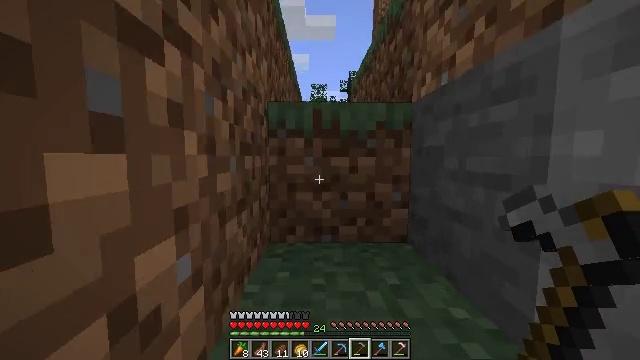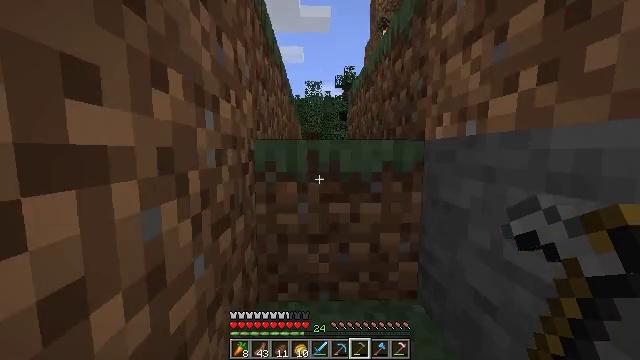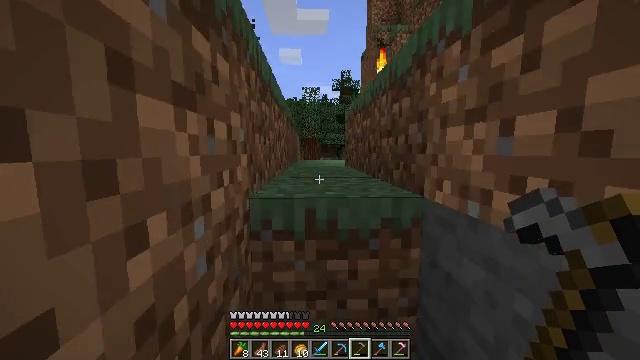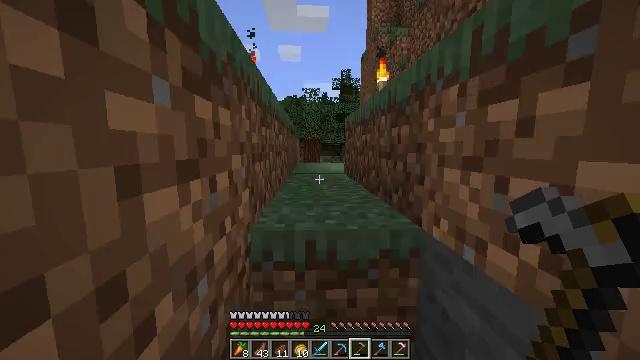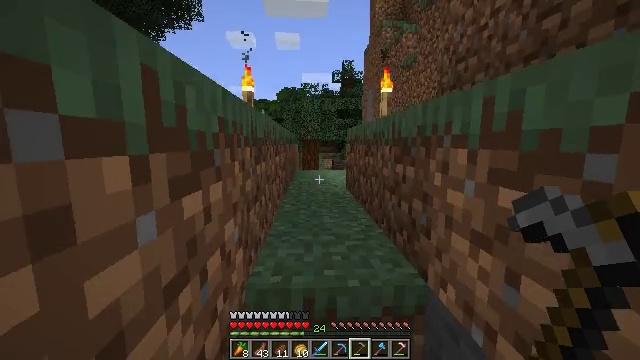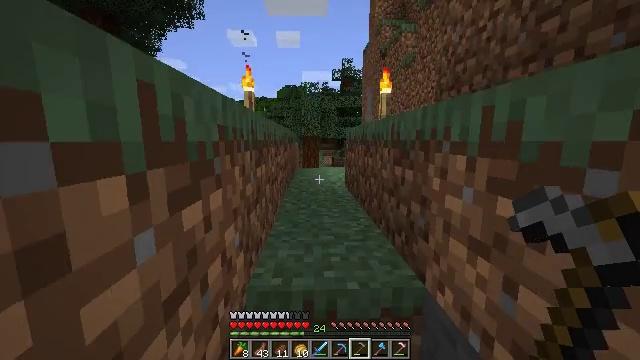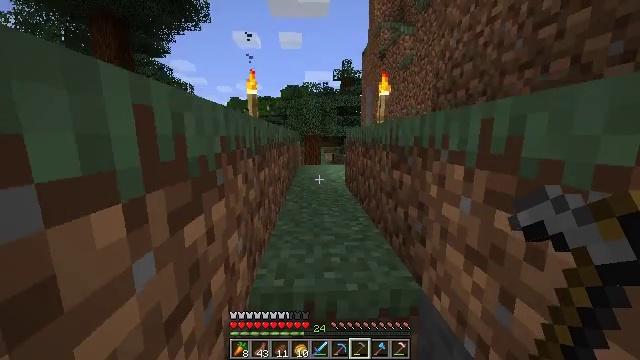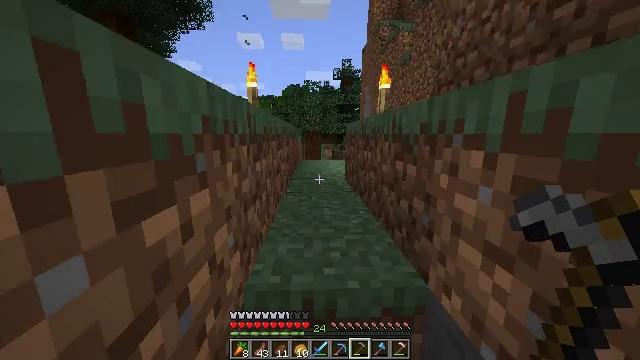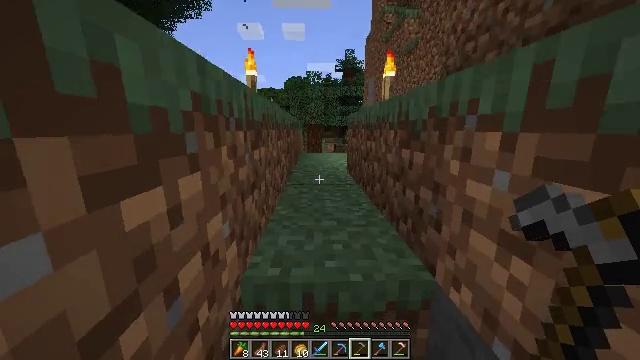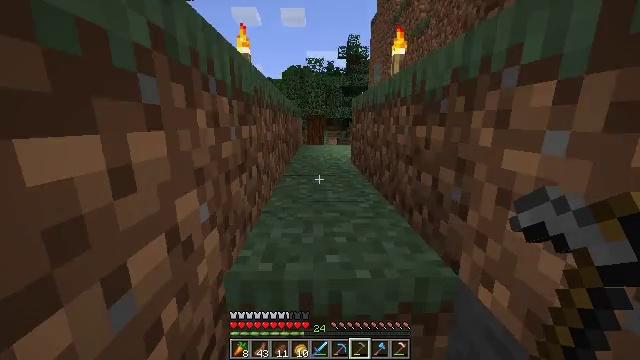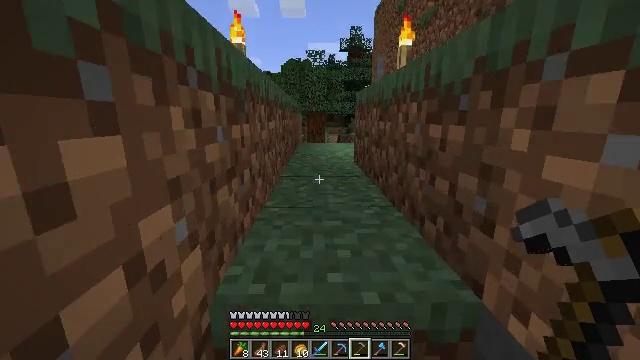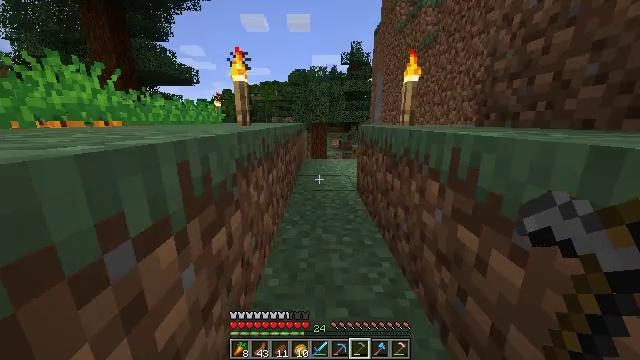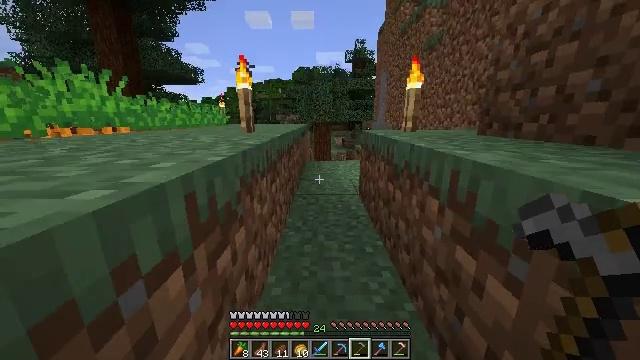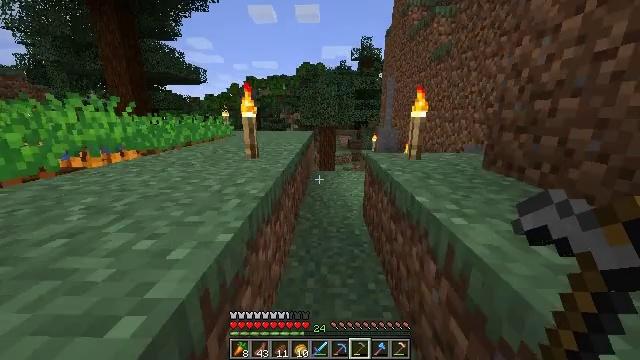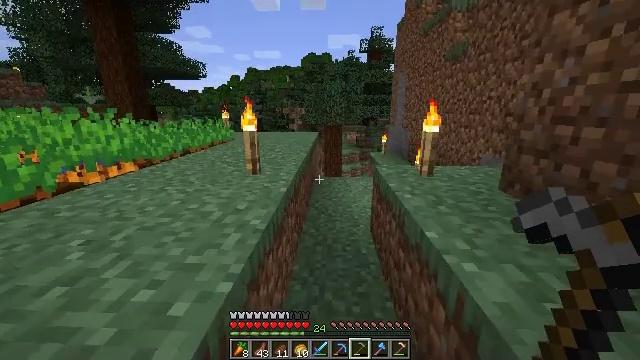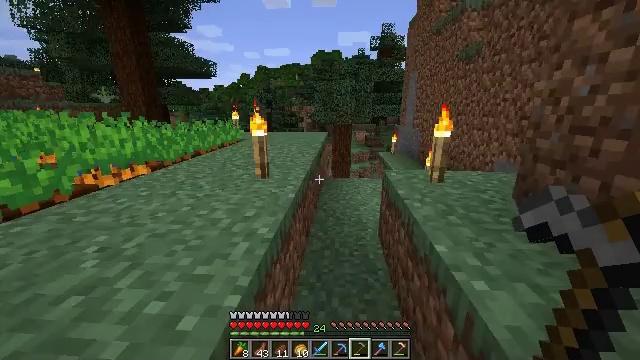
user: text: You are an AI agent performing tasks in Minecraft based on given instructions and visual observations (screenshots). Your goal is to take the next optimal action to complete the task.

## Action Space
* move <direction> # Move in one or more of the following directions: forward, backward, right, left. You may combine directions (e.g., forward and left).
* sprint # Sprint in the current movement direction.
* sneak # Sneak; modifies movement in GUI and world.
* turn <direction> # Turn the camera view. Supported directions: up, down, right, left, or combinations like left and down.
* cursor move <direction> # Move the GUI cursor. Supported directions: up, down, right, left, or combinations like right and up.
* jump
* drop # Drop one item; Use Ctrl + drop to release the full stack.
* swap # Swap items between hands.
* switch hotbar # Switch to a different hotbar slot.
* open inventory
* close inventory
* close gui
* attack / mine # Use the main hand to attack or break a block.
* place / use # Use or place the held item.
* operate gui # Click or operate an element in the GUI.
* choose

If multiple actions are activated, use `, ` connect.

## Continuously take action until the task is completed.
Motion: motion action
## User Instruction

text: Mine the fully grown carrots.
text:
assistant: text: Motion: move forward, sprint, turn right and down, jump
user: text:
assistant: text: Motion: move forward, sprint, jump
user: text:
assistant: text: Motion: move forward, sprint, jump
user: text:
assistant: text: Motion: move forward, sprint, jump
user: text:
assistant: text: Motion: move forward, jump
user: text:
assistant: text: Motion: move forward, turn down, jump
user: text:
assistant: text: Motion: move forward, turn down, jump
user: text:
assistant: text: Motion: move forward, turn down, jump
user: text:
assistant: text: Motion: move forward, jump
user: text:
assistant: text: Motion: move forward, jump
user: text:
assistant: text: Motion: move forward, sprint, jump
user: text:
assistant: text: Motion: move forward, sprint, jump
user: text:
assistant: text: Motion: move forward, sprint, turn left, jump
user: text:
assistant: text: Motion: move forward, sprint, turn left, jump
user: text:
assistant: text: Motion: move forward, turn left, jump
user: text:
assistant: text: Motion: move forward, turn left, jump
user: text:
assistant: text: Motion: move forward, turn left and down, jump
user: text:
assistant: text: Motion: move forward, turn left, jump
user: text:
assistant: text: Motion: move forward, turn left, jump
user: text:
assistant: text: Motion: move forward, turn left, jump
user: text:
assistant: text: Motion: move forward, sprint, turn left, jump
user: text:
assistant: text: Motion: move forward, sprint, turn left, jump
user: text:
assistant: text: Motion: move forward, sprint, turn left and down, jump
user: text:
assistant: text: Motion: move forward, sprint, turn left and down, jump
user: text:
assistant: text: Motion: move forward, turn left and down, jump
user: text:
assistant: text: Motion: move forward, turn left and down
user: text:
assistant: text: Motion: turn left and down
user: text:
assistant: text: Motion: turn left and down
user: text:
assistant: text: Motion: no_op
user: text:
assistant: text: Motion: no_op